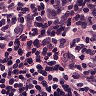
Metastatic tissue present: no